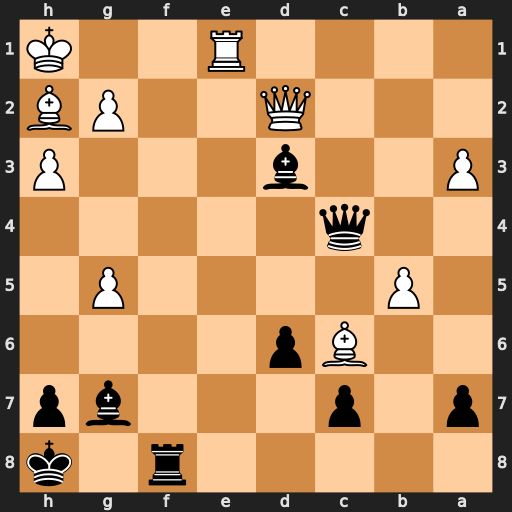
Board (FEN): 5r1k/p1p3bp/2Bp4/1P4P1/2q5/P2b3P/3Q2PB/4R2K
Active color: b
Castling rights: -
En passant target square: -
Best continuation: Bc3 Qe3 Bxe1 Be5+ Kg8 Bf6 Bc3 Qf3 Rxf6